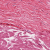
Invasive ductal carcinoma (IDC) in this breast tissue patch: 0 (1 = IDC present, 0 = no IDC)